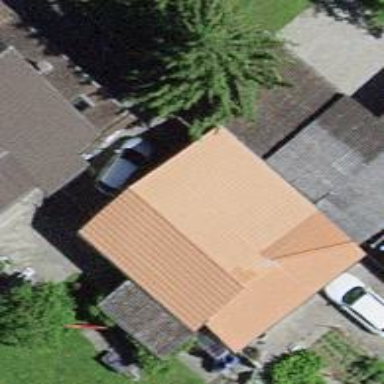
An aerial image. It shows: Garage building.